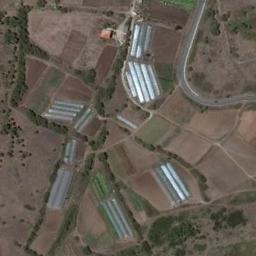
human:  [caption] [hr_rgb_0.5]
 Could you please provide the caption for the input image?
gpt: The green plants are on the terrace .

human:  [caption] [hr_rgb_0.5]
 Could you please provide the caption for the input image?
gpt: Many roads and buildings next to many irregularly shaped brown fields .

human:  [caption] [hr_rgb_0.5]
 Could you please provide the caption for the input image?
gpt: Half of the terraces are full of crops, and the other half are empty .

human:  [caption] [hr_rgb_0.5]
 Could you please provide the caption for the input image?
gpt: The bare terrace is next to some trees .

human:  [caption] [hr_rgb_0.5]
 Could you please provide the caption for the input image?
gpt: There are some buildings among the brown terraces .